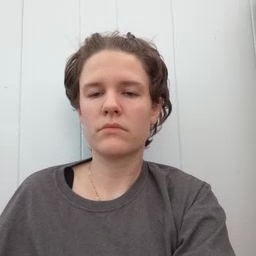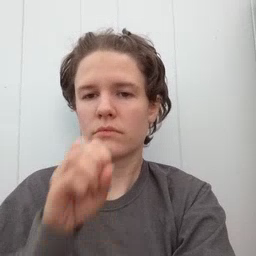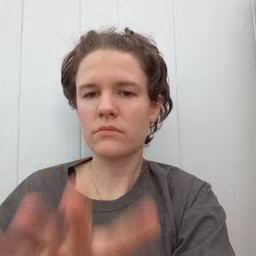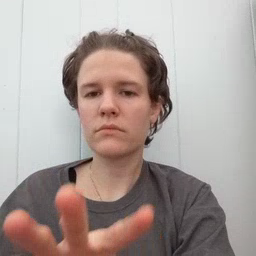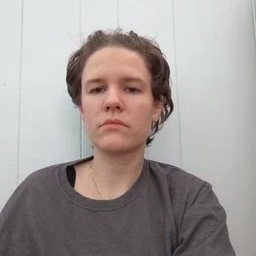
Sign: blow